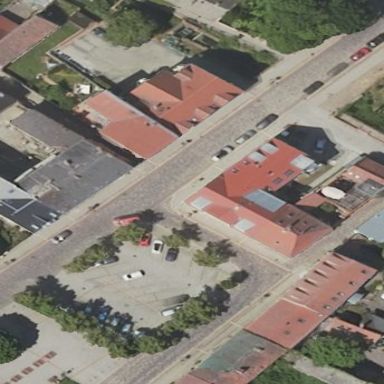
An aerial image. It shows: Building.